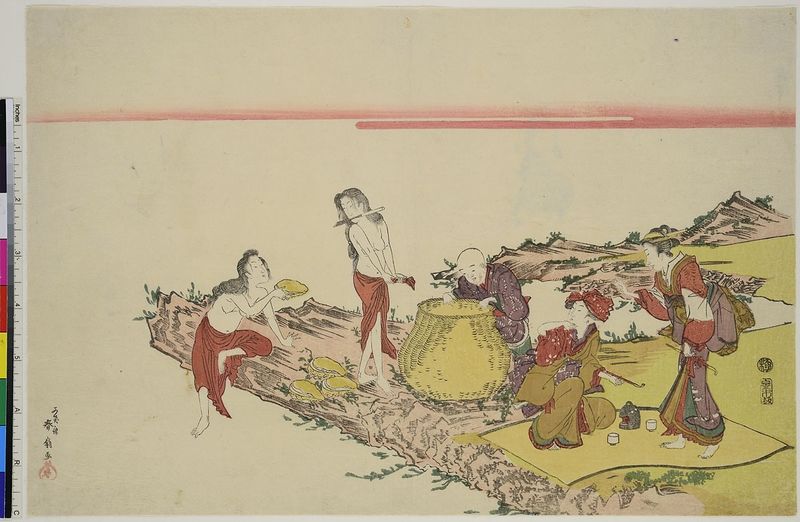
Künstler: Katsukawa Shunsen
Standort: Hamburg
Institution: Museum für Kunst und Gewerbe Hamburg
Schlagwörter: akt, himmel, mann, wasser, badende, frauen, gelb, grün, see, ufer, frau, schwarz, rot, teppich, decke, blatt, rosa, holzschnitt, japan, papier, frauenakt, picknick, glatze, korb, tasse, tee, halbakt, japanisch, schriftzeichen, weidenkorb, druckgraphik, druckgrafik, text, tracht, muschel, personengruppe, zeit, farbholzschnitt, auster, aktdarstellung, volkstracht, edo, weibliche, böatt, reproduktionen, druckerzeugnisse, küste